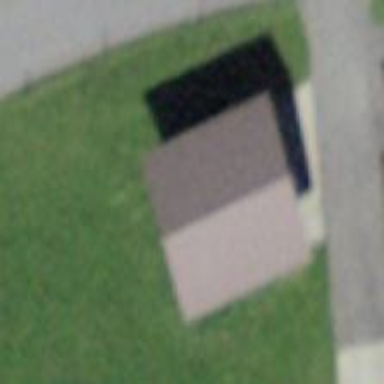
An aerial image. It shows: View of roof of building.